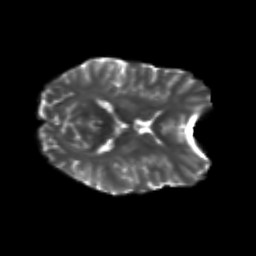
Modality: T2w
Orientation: axial
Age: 21
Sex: male
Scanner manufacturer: siemens
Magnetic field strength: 3 T
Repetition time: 3.5 s
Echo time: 0.104 s